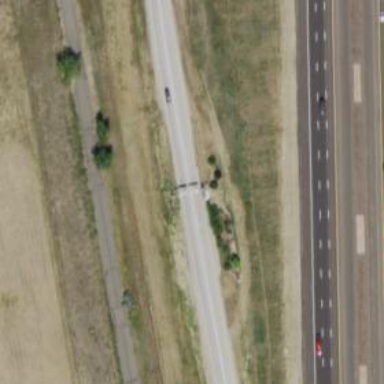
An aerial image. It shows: Toll gantry on the road.